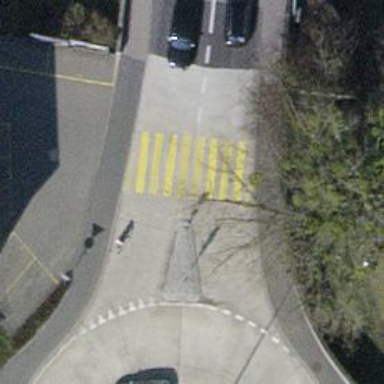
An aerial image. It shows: Asphalt footway with marked zebra crossing.